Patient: sex M, age 45
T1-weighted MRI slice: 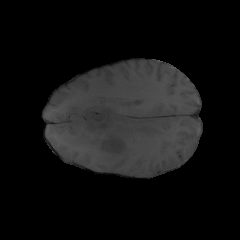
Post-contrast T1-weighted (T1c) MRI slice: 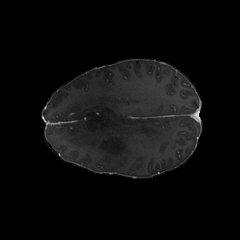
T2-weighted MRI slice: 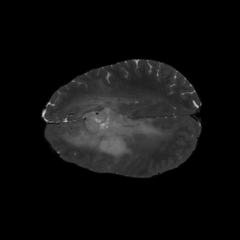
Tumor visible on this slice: yes
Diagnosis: Astrocytoma, IDH-mutant
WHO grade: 3